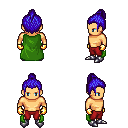
a pixel art fantasy rpg character, male body template, human, tanned skin, green cape, red pants, blue short topknot hairstyle, gold gloves, metal boots, four views (front, back, left, right), 2x2 character sprite sheet, small pixel art, hard edges, no anti-aliasing